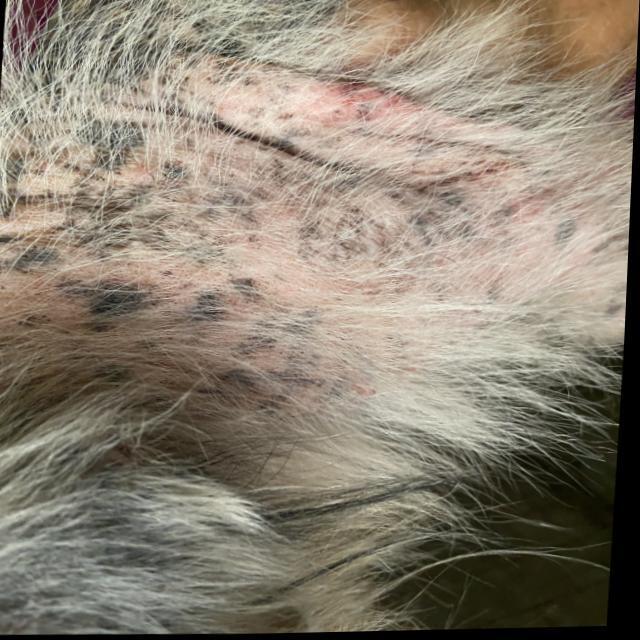
Canine demodicosis (Demodex mange) — caused by Demodex canis mites. Presents with alopecia, follicular papules, pustules, and comedones. Often localized on face and forelimbs.